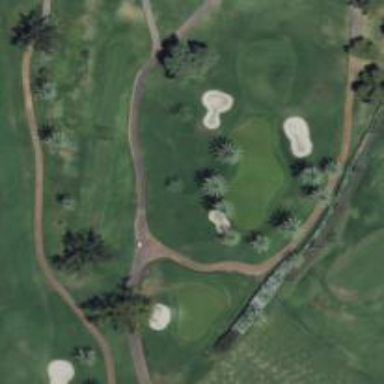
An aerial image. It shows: View of golf hole.